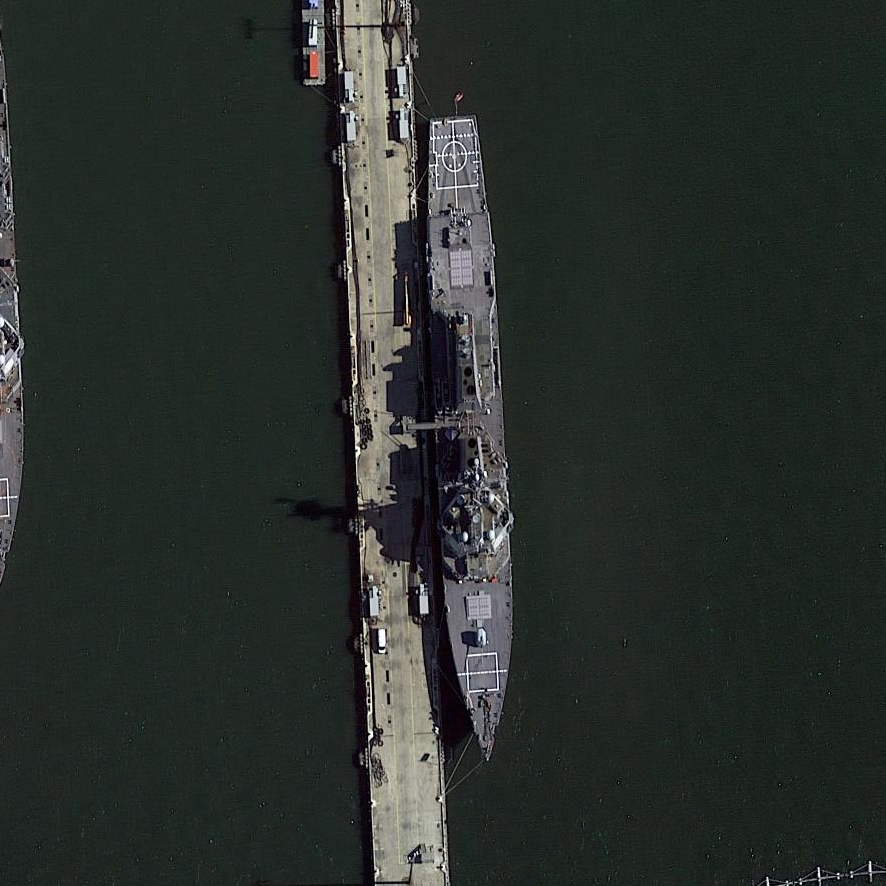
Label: destroyer